Field crop: tomato
Growth stage: 2
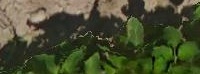
Species: tomato